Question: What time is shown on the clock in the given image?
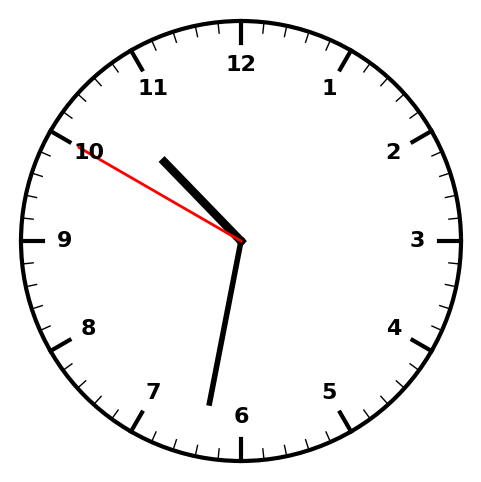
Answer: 10:31:50